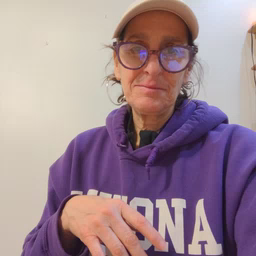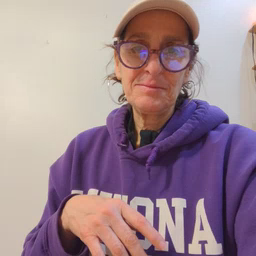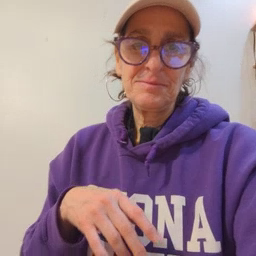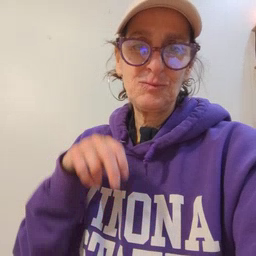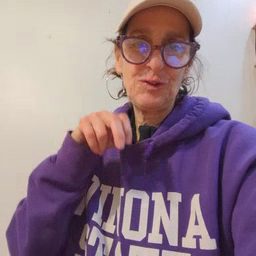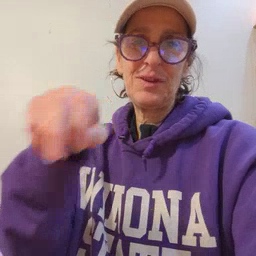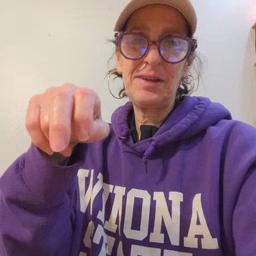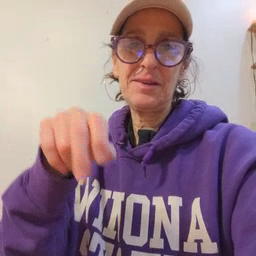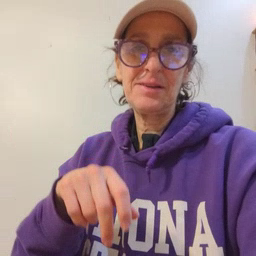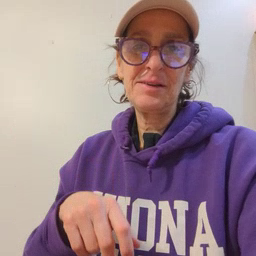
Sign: ride